Interaction volume radius: 5 \u00c5
Interaction volume height: 10 \u00c5
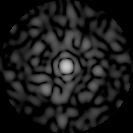
Disorder parameter: 0.8465